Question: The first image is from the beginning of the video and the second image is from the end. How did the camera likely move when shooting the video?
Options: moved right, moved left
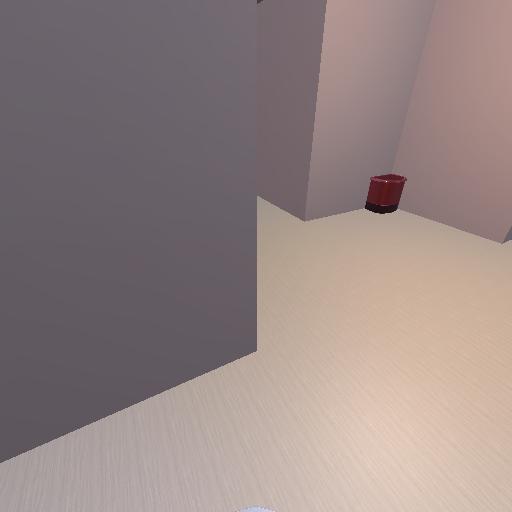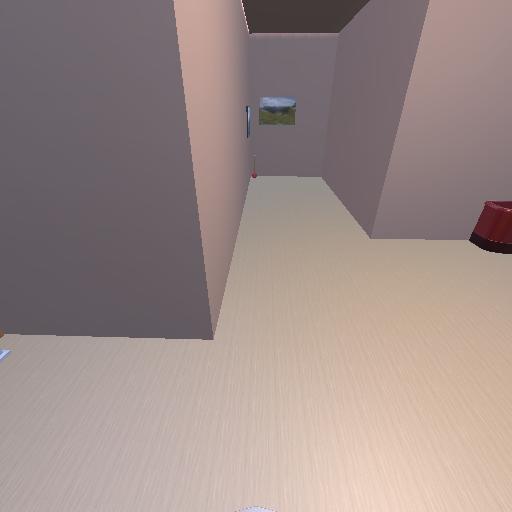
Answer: moved right